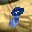
Label: 8